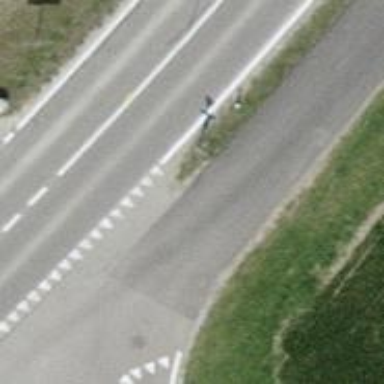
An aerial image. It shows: Road with "give way" sign.